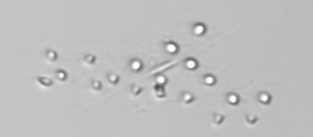
Label: Parvicorbicula_socialis